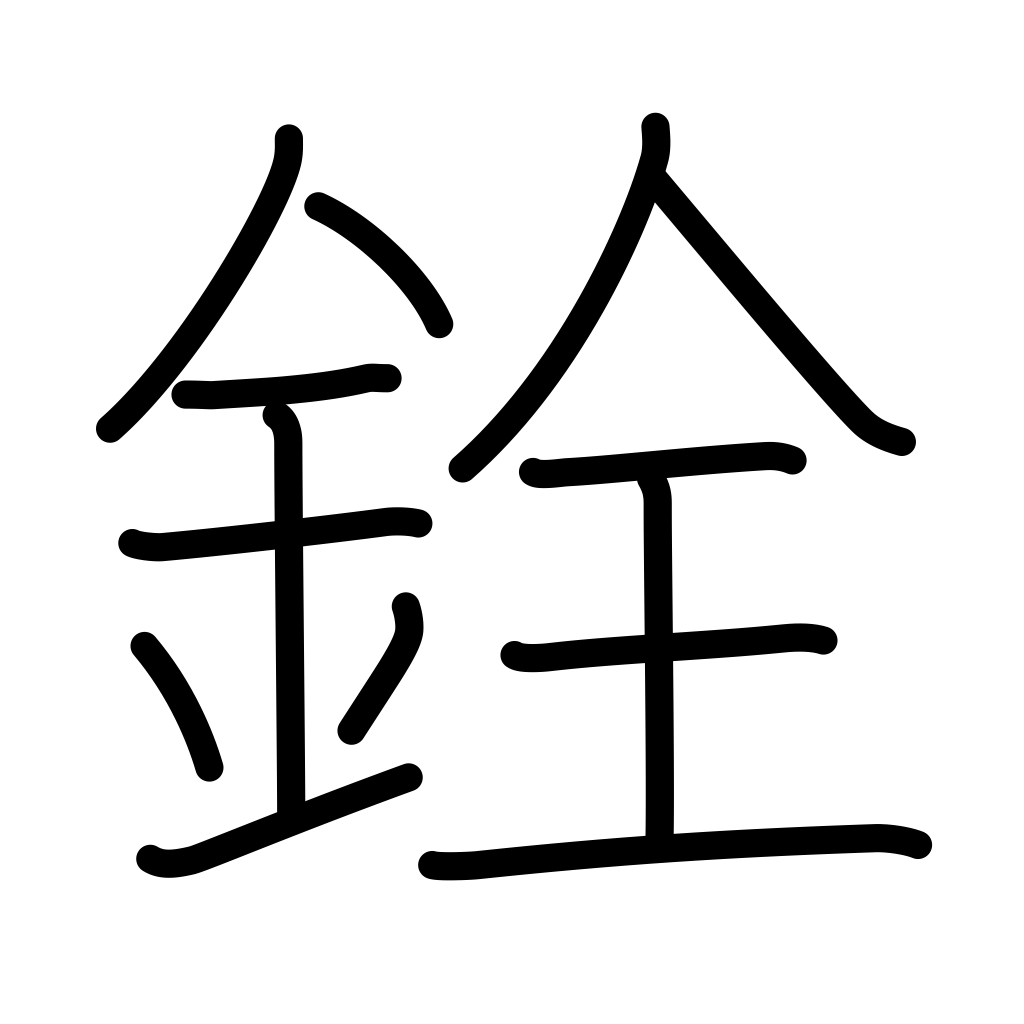
Meaning: measure, scales, weigh